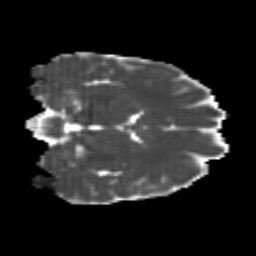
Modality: MD
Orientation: coronal
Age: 22
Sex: female
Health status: healthy
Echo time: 0.074 s